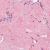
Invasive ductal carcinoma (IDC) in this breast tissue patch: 0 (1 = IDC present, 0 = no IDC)